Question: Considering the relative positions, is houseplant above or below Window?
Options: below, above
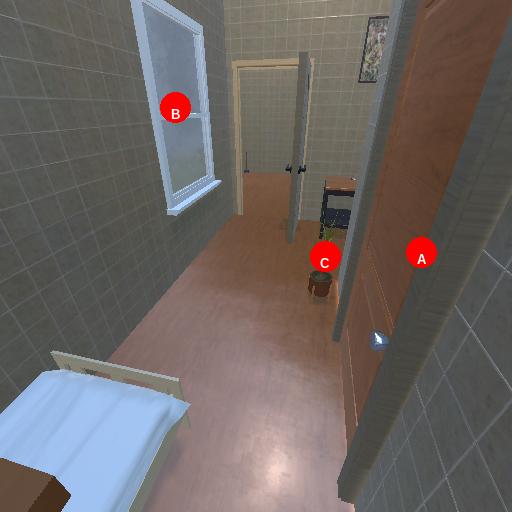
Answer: below